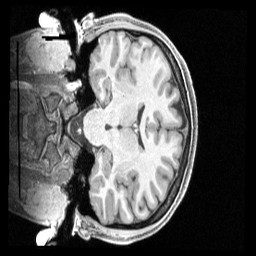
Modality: T1w
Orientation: coronal
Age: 19
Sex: female
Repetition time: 2.4 s
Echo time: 0.00222 s